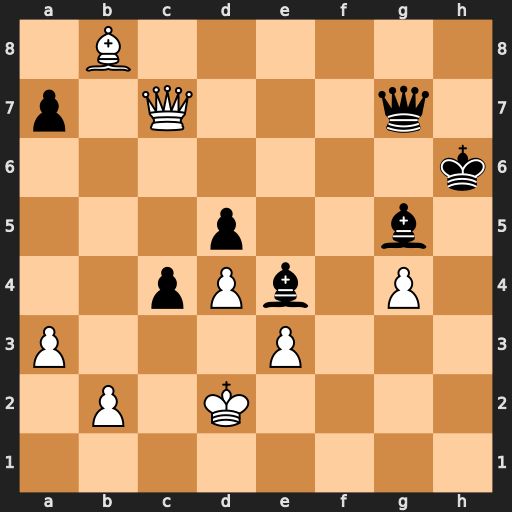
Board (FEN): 1B6/p1Q3q1/7k/3p2b1/2pPb1P1/P3P3/1P1K4/8
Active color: w
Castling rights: -
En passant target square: -
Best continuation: Qh2+ Kg6 Qh5+ Kf6 Be5+ Ke7 Bxg7